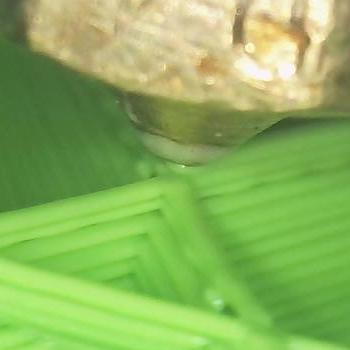
Flow rate: 168%